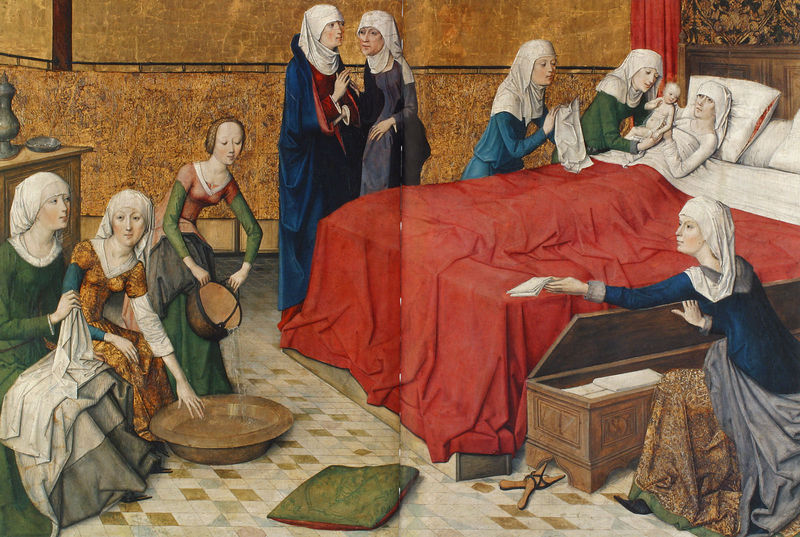
Titel: Tafeln des Marienlebens/Geburt Mariae
Künstler: Meister des Marienlebens
Institution: München, Alte Pinakothek
Schlagwörter: blau, gemälde, wasser, weiß, frauen, gelb, grün, wäsche, frau, kleid, kleider, orange, schwarz, rot, tuch, malerei, gesichter, wand, blicke, johannes, leinen, schale, schüssel, teller, vorhang, öl, gewand, gold, tücher, decke, kind, mutter, bassin, krug, topf, baby, querformat, kissen, kopftuch, bett, bettdecke, metall, laken, truhe, schere, zinn, becken, kupfer, fliesen, kiste, hauben, kacheln, medizin, pantoffel, mittelalter, kopftücher, schleuder, kessel, geburt, säugling, schwere, zange, neugeborenes, schütten, hygiene, buchmalerei, schriftstücke, ammen, riemenschneider, hebamme, kissten, gebären, zudecke, gewander, turhe, kindsbett